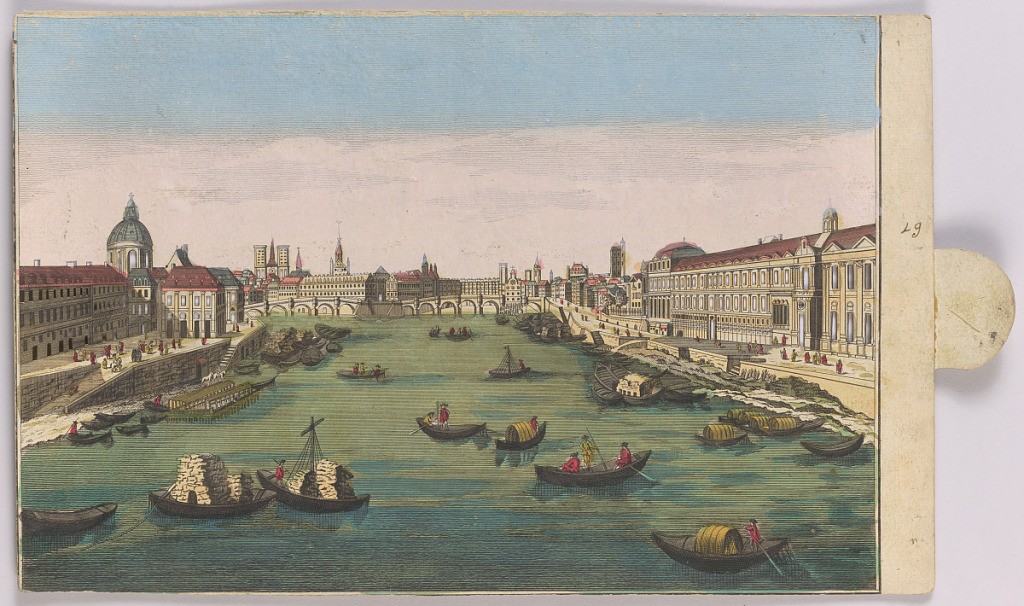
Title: Peep-Show Print
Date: mid-18th century
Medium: Engraving and brush and wash on paper
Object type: Print
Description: Peep-show print